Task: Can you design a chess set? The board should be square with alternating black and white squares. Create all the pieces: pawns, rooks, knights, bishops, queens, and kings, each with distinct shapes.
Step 338:
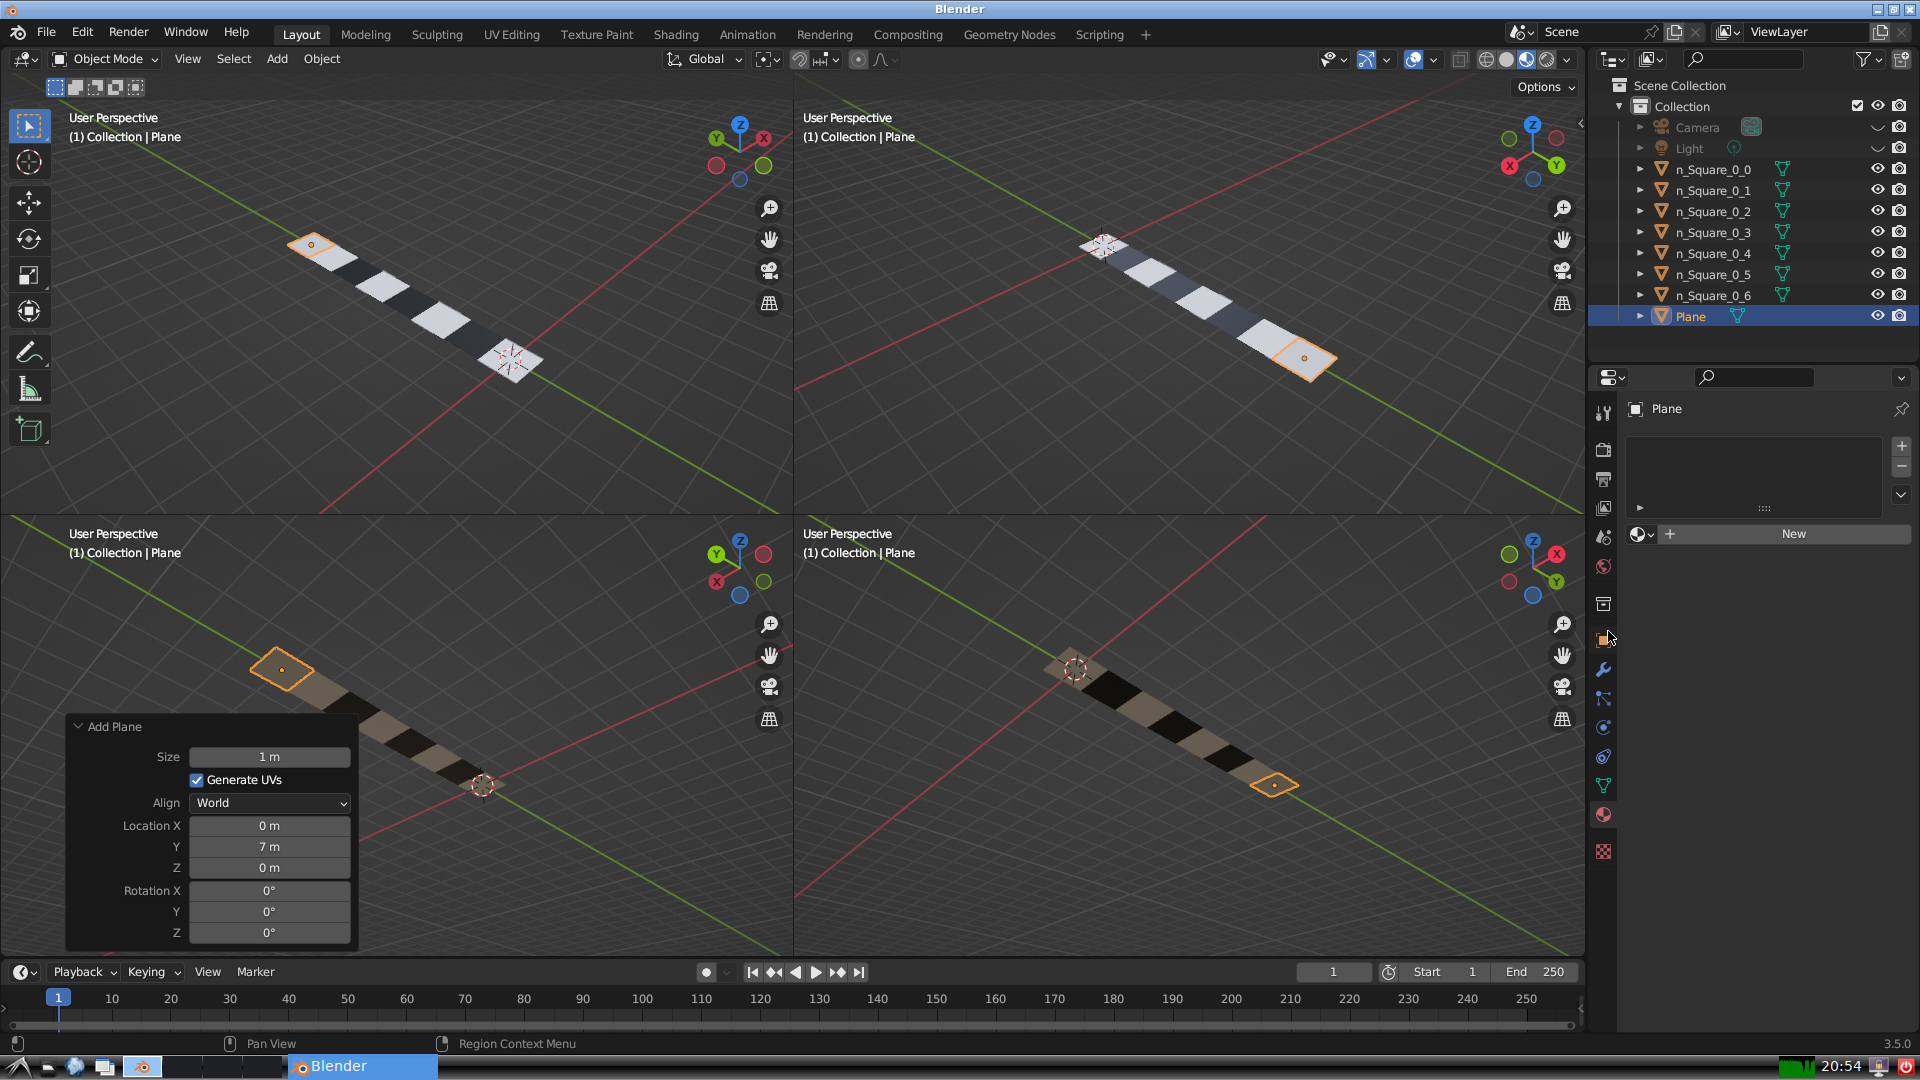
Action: click: no